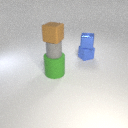
small gray rubber cylinder above large green rubber cylinder